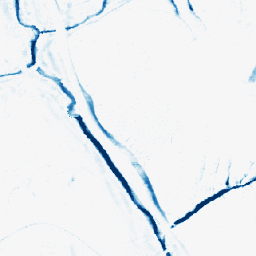
Category: morphological
Decomposition family: morphological_ellipse
Decomposition parameters: operation: closing
width: 5
height: 10
Upsampling method: area
Upsampling parameters: scale: 4
Upsampling scale: 4